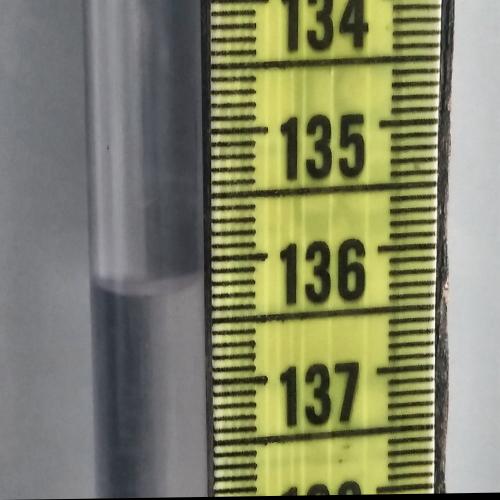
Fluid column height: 136.2 cm